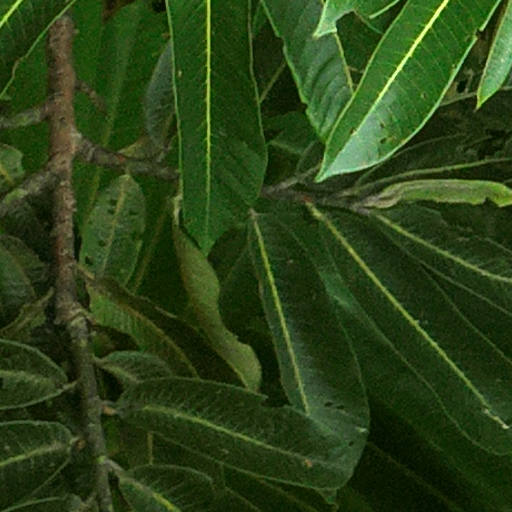
Species: Virola surinamensis
GBIF accepted scientific name: Virola surinamensis
Crown area (m\u00b2): 130.06